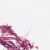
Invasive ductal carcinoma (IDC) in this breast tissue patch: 0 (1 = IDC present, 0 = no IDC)